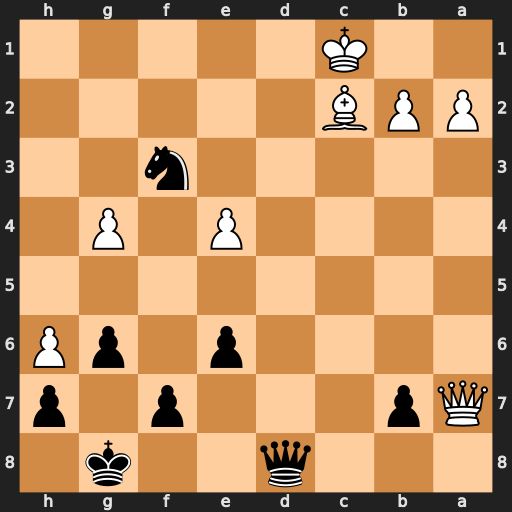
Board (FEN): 3q2k1/Qp3p1p/4p1pP/8/4P1P1/5n2/PPB5/2K5
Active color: b
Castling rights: -
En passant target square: -
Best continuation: Qd2+ Kb1 Qe1+ Bd1 Qxd1#